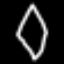
Label: diamond